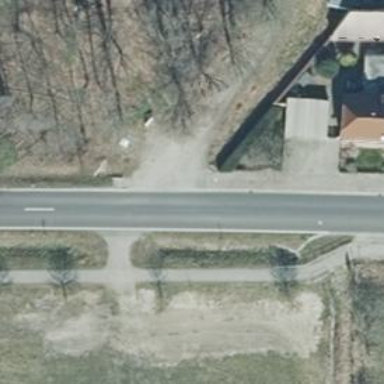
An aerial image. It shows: Emergency access point on the road.